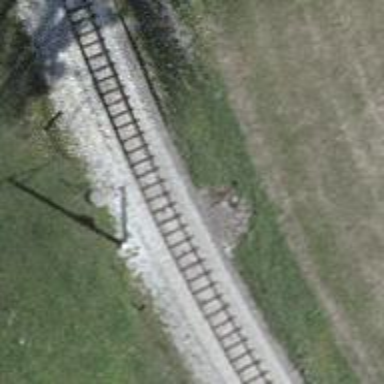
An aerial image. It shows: Narrow-gauge railway track with one electrified contact line.